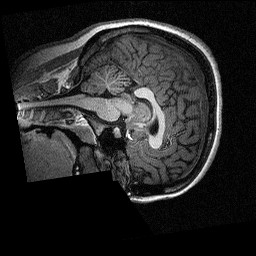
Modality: T1w
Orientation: sagittal